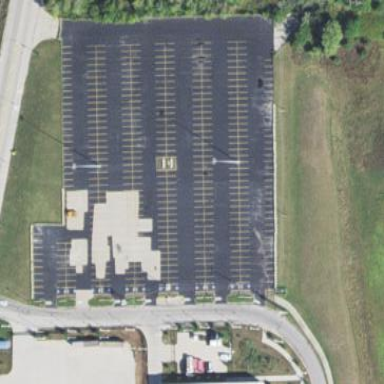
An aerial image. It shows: Parking area with surface.